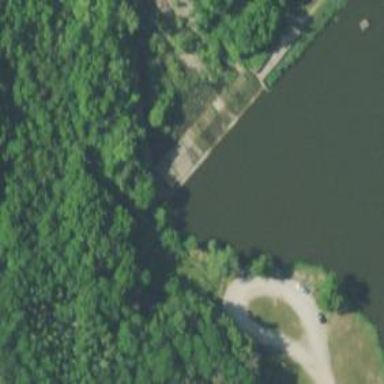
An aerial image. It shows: Dam across waterway.